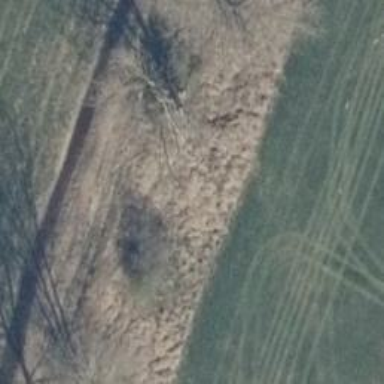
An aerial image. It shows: Row of trees in natural setting.